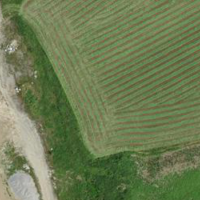
EUNIS habitat code: 56
Species observed at this site:
Streptopelia turtur